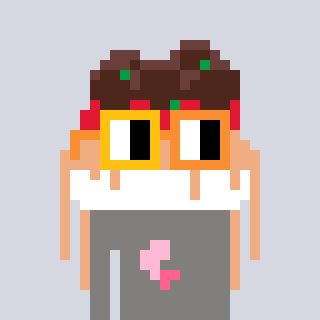
a pixel art character with square yellow and orange glasses, a spaghetti-shaped head and a bluegrey-colored body on a cool background